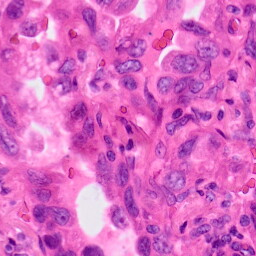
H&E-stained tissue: Lung